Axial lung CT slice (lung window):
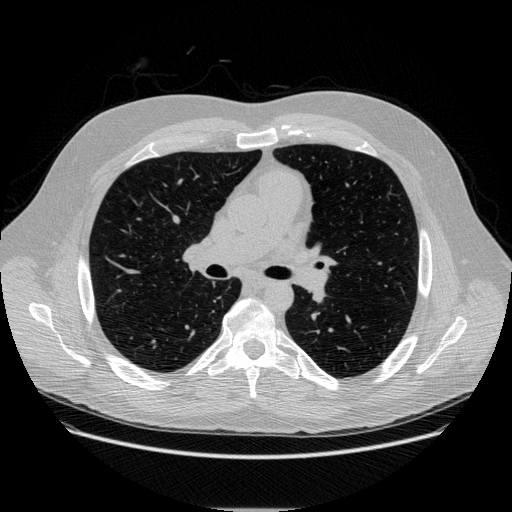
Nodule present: no